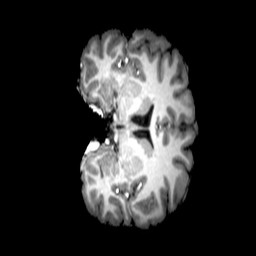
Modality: T1w
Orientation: coronal